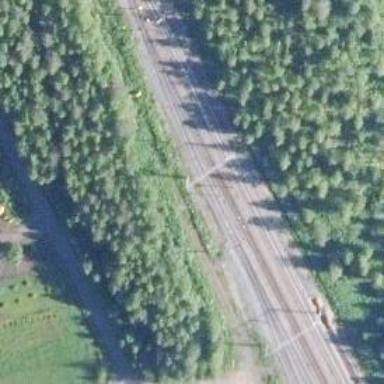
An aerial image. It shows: Railway signal.